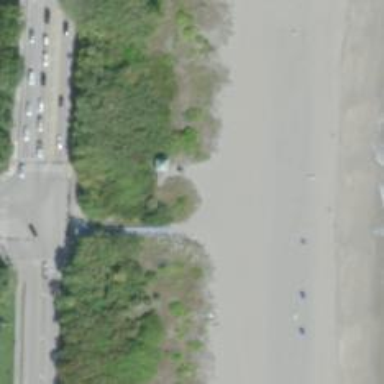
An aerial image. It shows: Emergency lifeguard tower.